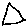
Label: triangle